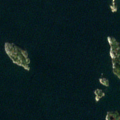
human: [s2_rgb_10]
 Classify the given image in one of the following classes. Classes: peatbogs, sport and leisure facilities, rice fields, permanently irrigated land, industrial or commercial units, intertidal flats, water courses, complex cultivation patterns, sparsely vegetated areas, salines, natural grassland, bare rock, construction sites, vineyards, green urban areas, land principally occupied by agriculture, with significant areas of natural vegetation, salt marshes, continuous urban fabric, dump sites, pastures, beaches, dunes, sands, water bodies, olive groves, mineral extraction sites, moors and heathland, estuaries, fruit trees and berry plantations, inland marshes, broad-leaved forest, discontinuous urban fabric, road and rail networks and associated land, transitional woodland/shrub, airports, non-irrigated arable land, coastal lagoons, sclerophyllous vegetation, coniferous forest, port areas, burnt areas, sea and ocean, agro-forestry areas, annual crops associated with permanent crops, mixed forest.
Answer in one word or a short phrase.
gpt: mixed forest, sea and ocean